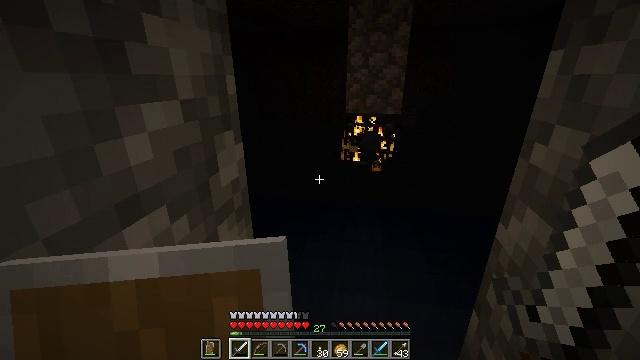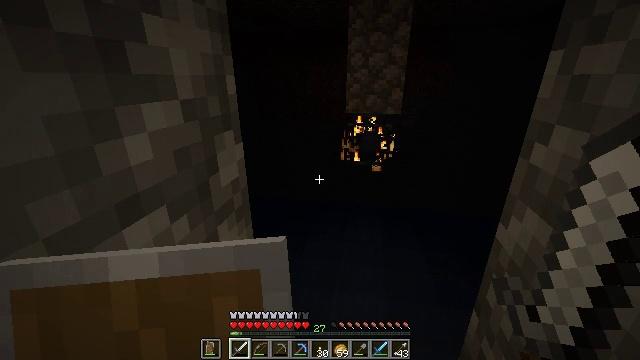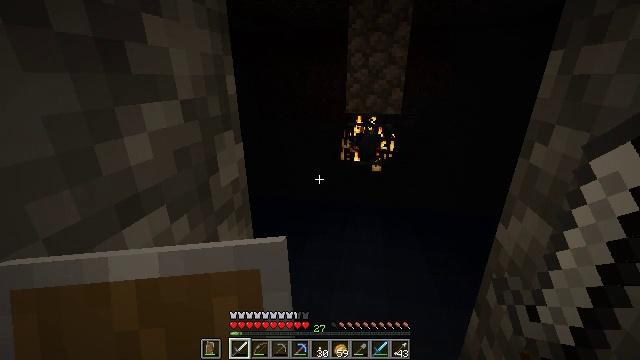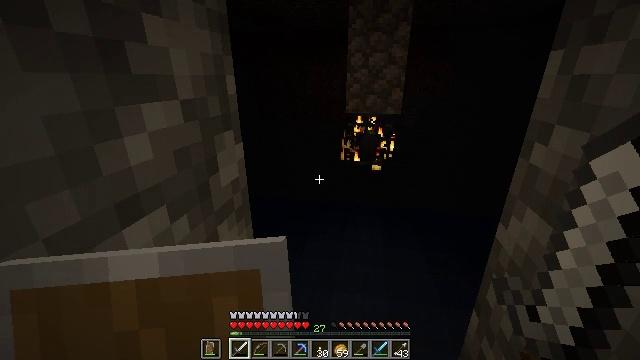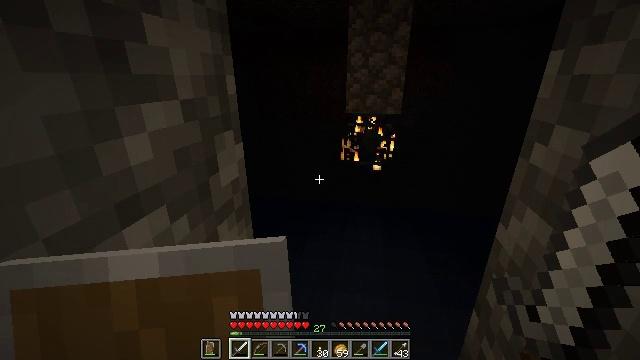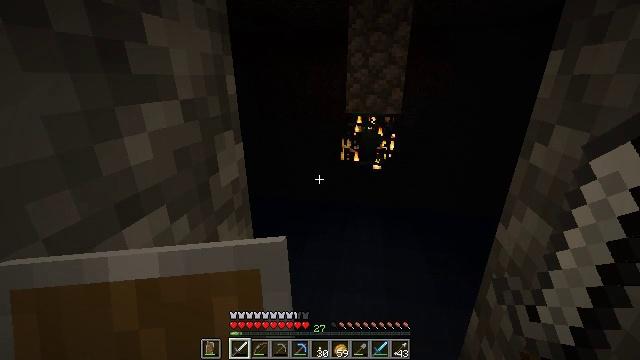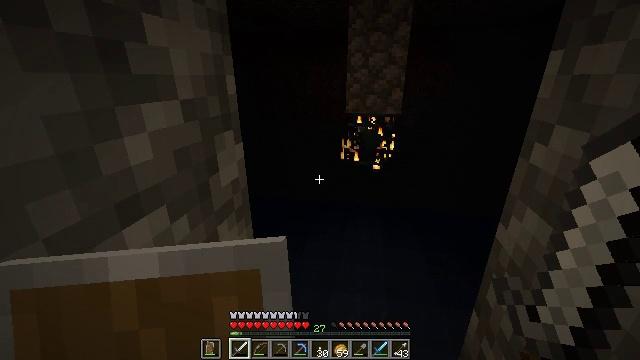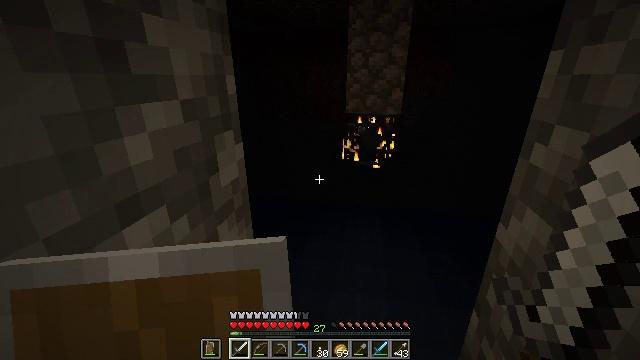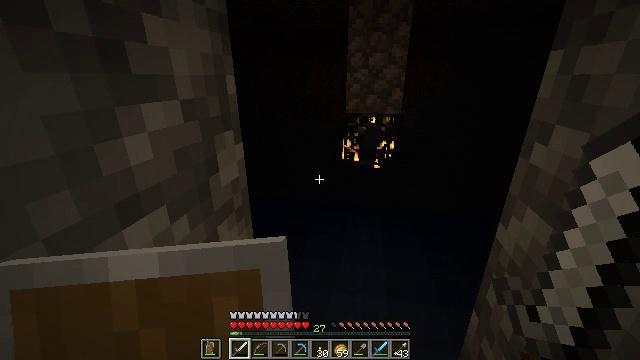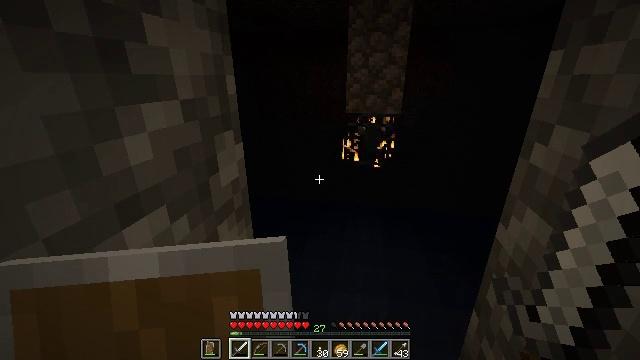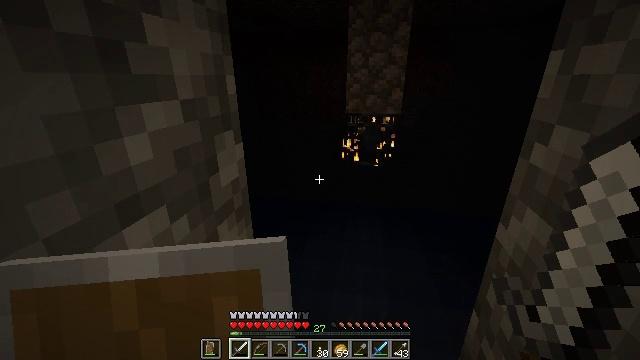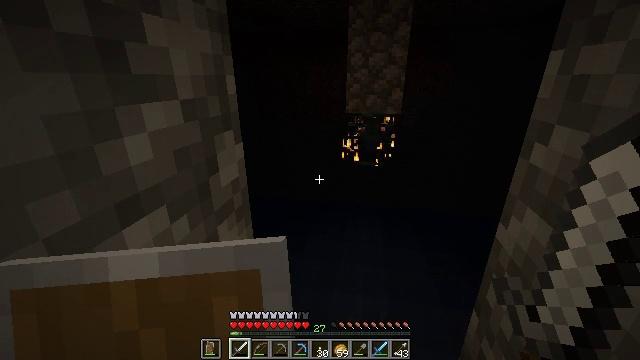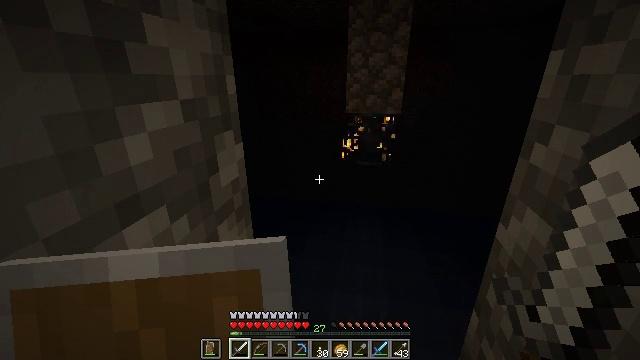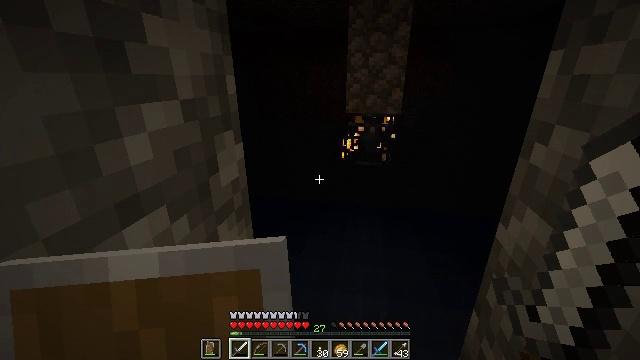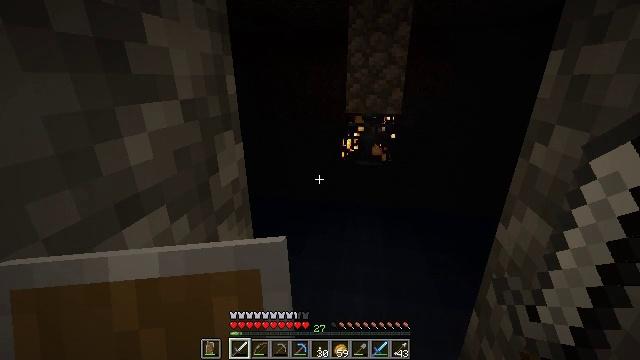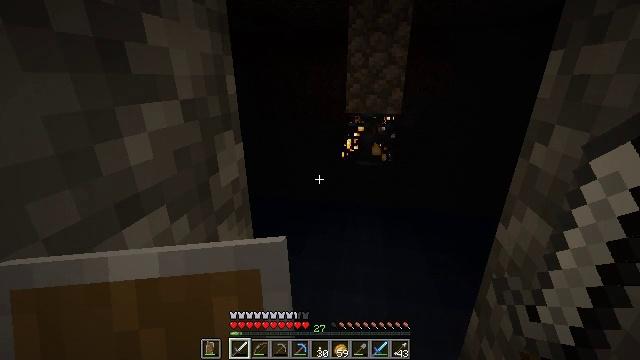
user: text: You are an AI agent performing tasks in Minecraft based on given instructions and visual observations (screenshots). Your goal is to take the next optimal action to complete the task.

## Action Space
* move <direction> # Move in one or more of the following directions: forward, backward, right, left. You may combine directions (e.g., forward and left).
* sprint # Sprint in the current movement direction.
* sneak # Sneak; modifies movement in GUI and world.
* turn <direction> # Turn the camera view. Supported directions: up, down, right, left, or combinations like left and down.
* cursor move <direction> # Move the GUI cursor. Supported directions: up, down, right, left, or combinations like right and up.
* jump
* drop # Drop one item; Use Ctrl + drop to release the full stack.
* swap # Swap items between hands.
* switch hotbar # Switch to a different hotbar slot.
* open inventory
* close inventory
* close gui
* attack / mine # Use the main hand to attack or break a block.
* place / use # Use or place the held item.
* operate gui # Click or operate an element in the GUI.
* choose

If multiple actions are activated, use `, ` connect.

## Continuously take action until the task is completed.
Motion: motion action
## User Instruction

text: Remove an iron sword from the inventory.
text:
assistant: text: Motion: no_op
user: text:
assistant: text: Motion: no_op
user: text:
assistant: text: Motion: no_op
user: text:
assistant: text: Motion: no_op
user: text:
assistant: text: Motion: no_op
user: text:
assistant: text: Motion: no_op
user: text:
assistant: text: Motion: no_op
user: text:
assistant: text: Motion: no_op
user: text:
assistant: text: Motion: no_op
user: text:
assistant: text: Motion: no_op
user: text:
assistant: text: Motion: no_op
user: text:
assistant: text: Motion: no_op
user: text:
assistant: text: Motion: no_op
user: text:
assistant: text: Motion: no_op
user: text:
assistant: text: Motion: no_op
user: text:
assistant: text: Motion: no_op
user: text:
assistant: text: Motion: no_op
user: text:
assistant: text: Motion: no_op
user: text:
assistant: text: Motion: no_op
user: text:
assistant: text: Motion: no_op
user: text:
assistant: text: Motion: no_op
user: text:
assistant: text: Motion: no_op
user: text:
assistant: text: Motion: no_op
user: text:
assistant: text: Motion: no_op
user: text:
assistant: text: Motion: no_op
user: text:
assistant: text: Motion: no_op
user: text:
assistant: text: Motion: no_op
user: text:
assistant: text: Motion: no_op
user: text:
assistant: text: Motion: no_op
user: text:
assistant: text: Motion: no_op